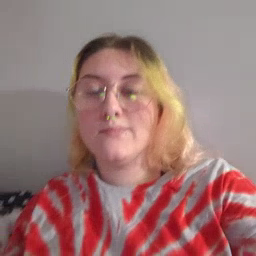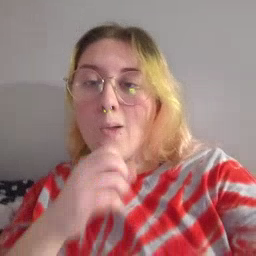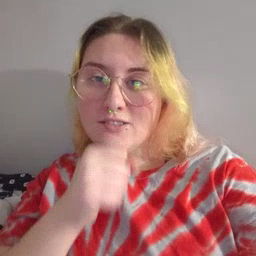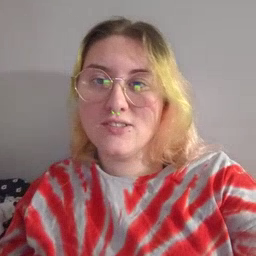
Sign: orange